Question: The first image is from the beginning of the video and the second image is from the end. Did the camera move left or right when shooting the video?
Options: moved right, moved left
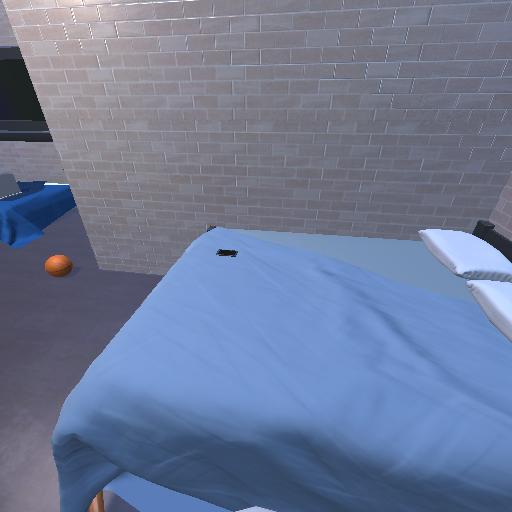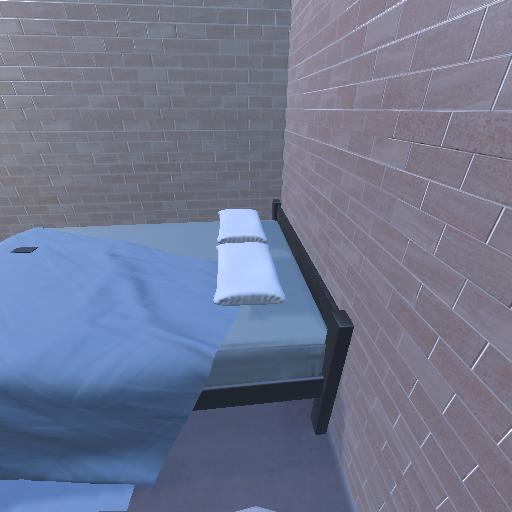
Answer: moved right